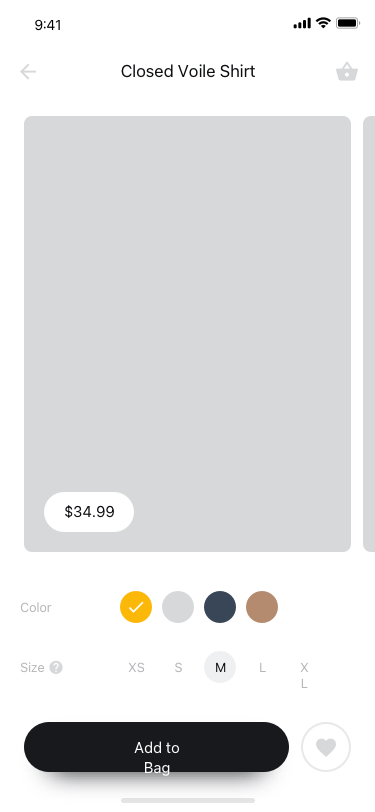
Text in this UI design:
XS
S
M
L
XL
Size
Color
$34.99
Add to Bag
Closed Voile Shirt